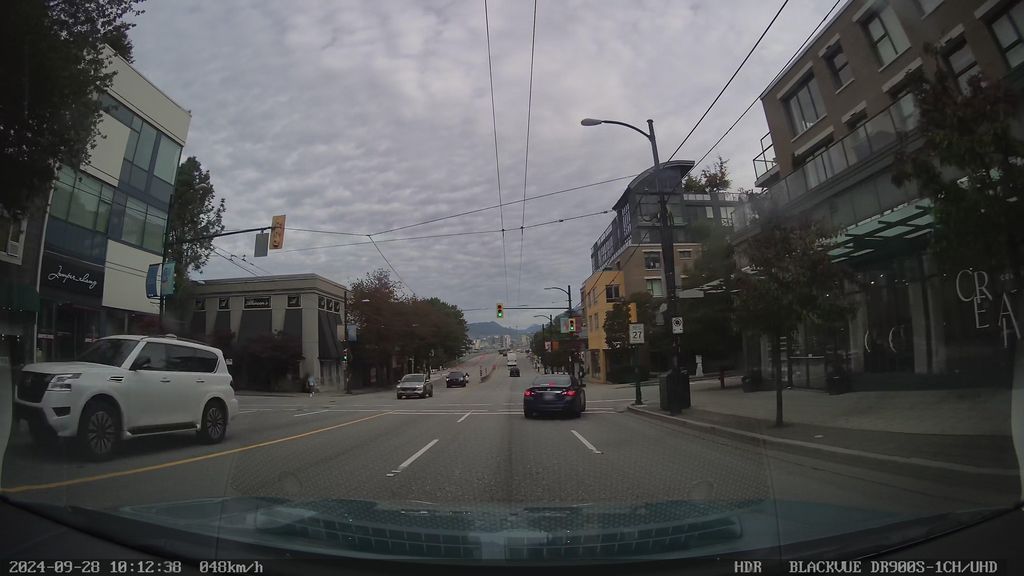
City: vancouver